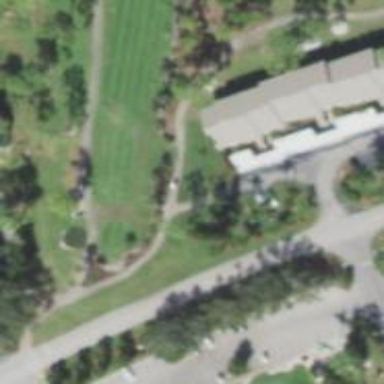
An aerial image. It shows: Path for both roads and golfers.